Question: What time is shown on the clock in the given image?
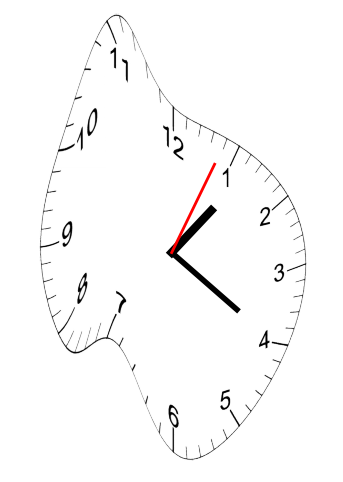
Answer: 01:20:04